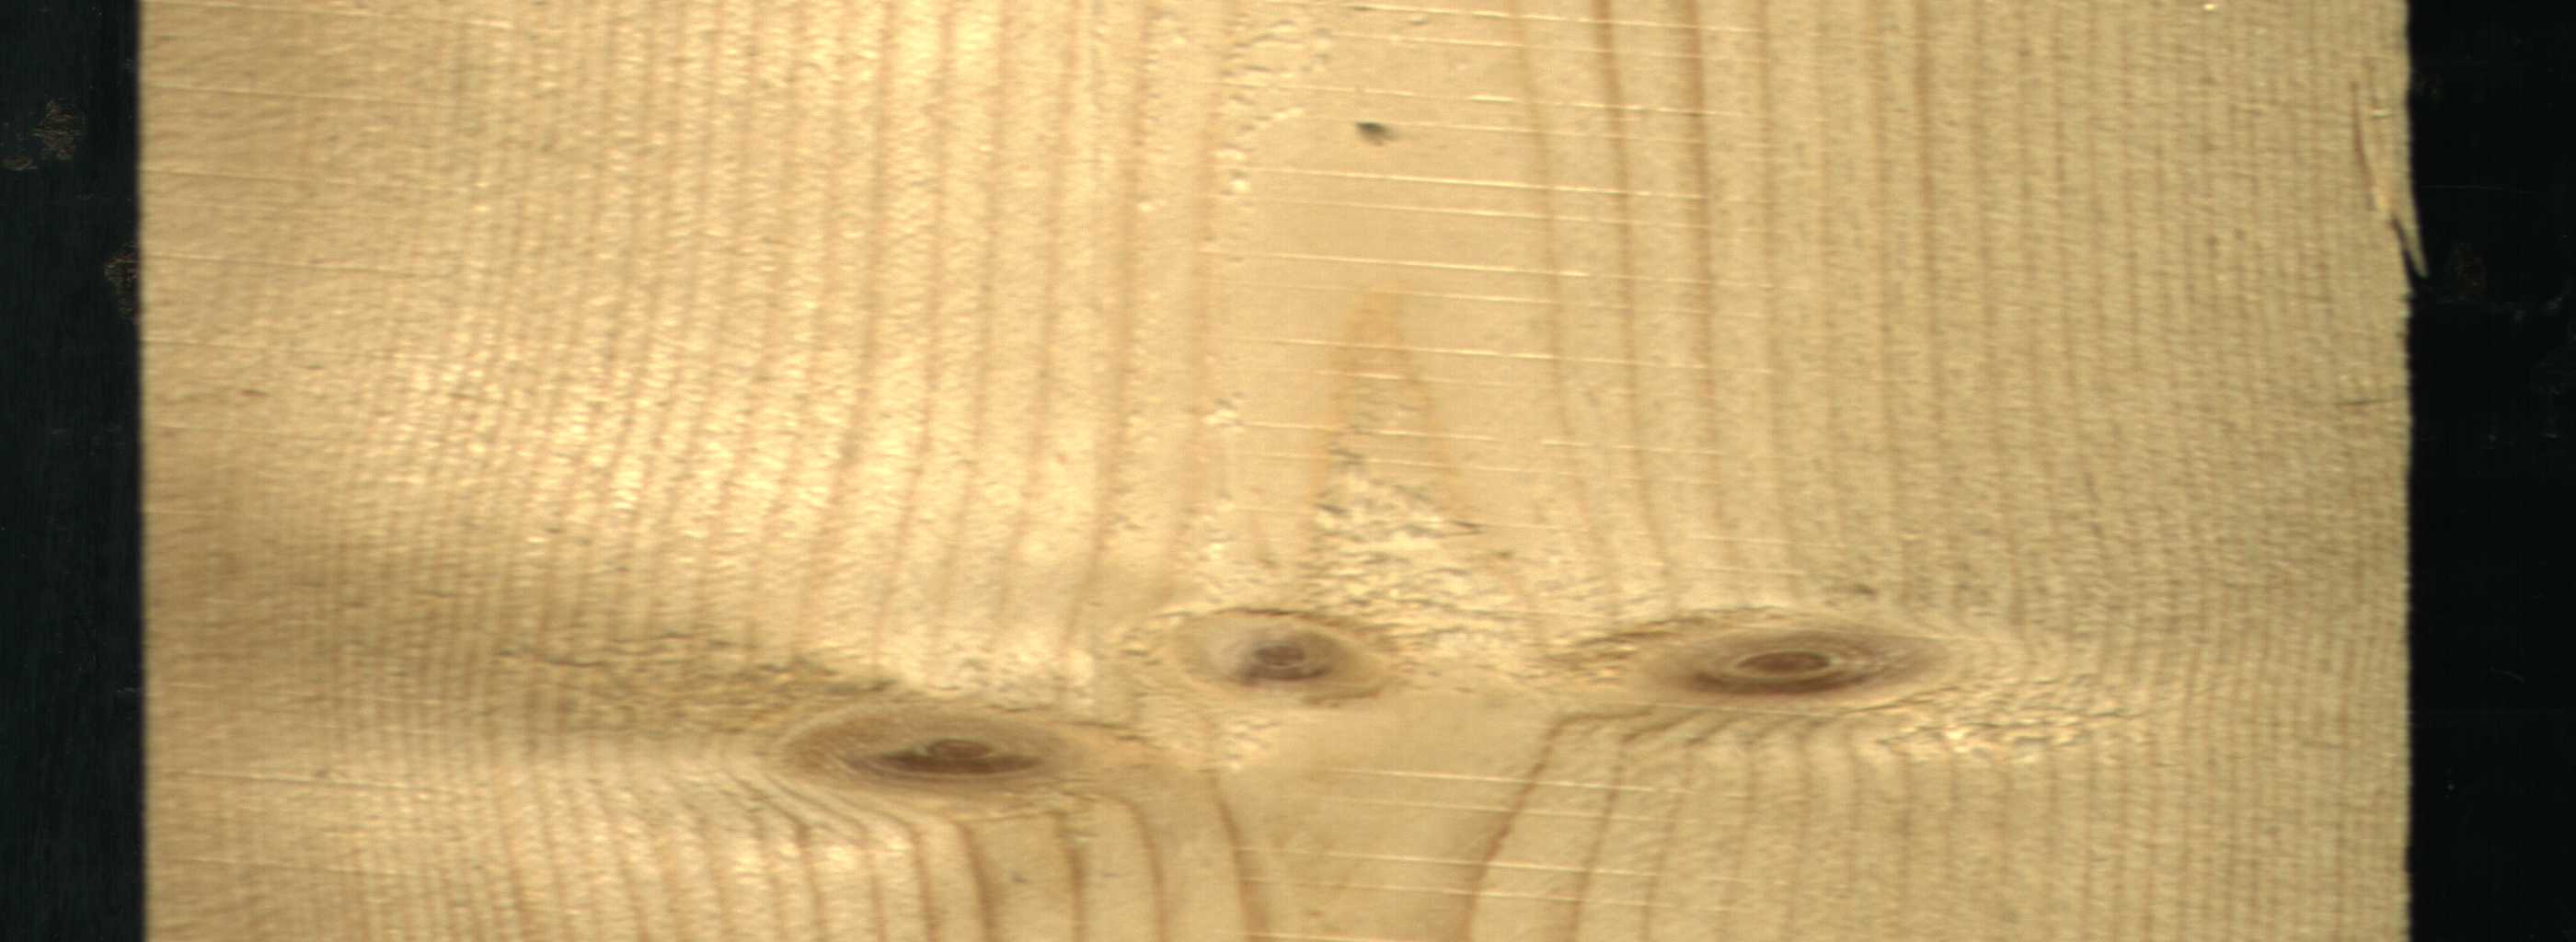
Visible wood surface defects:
Live_Knot
Live_Knot
Live_Knot